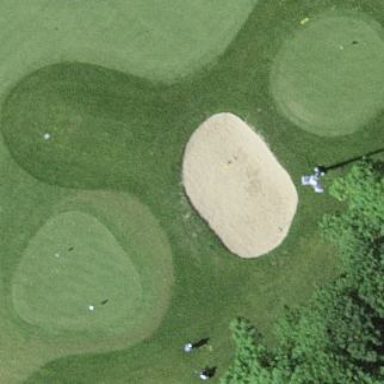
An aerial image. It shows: Sand bunker on golf course.